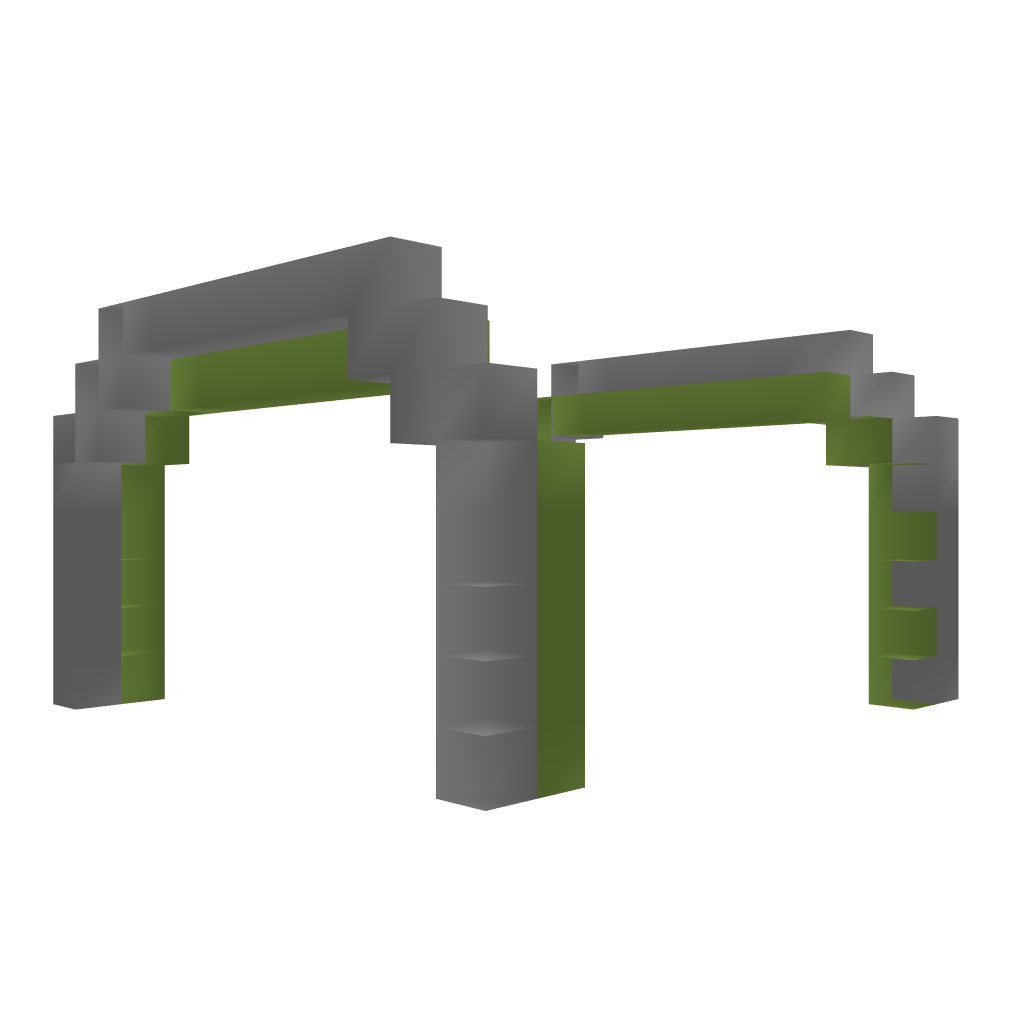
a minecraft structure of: HANGAR bad low quality